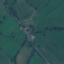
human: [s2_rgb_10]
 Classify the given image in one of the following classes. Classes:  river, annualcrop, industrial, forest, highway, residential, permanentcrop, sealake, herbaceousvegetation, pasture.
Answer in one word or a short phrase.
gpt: Pasture